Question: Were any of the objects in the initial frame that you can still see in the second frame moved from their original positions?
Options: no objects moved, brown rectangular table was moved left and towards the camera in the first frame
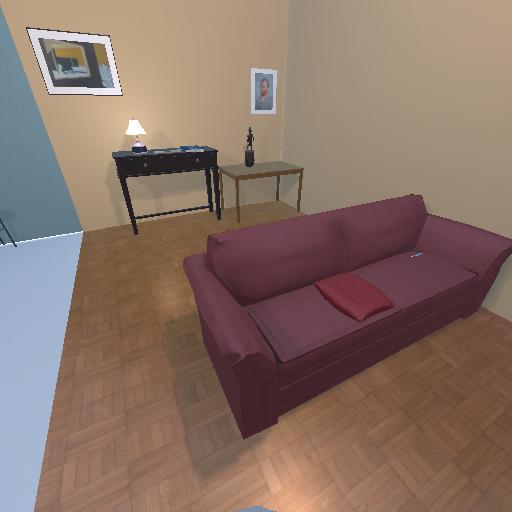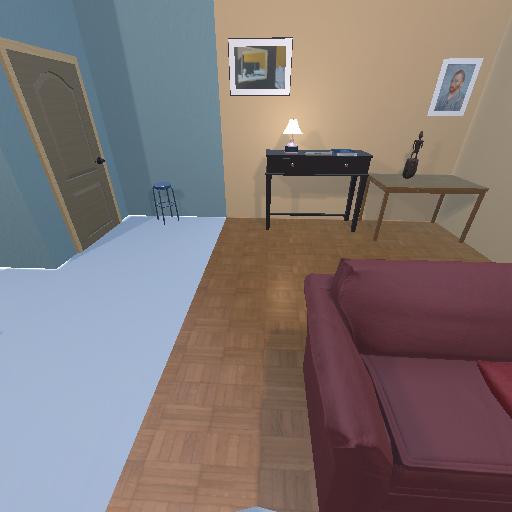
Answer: no objects moved